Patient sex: F
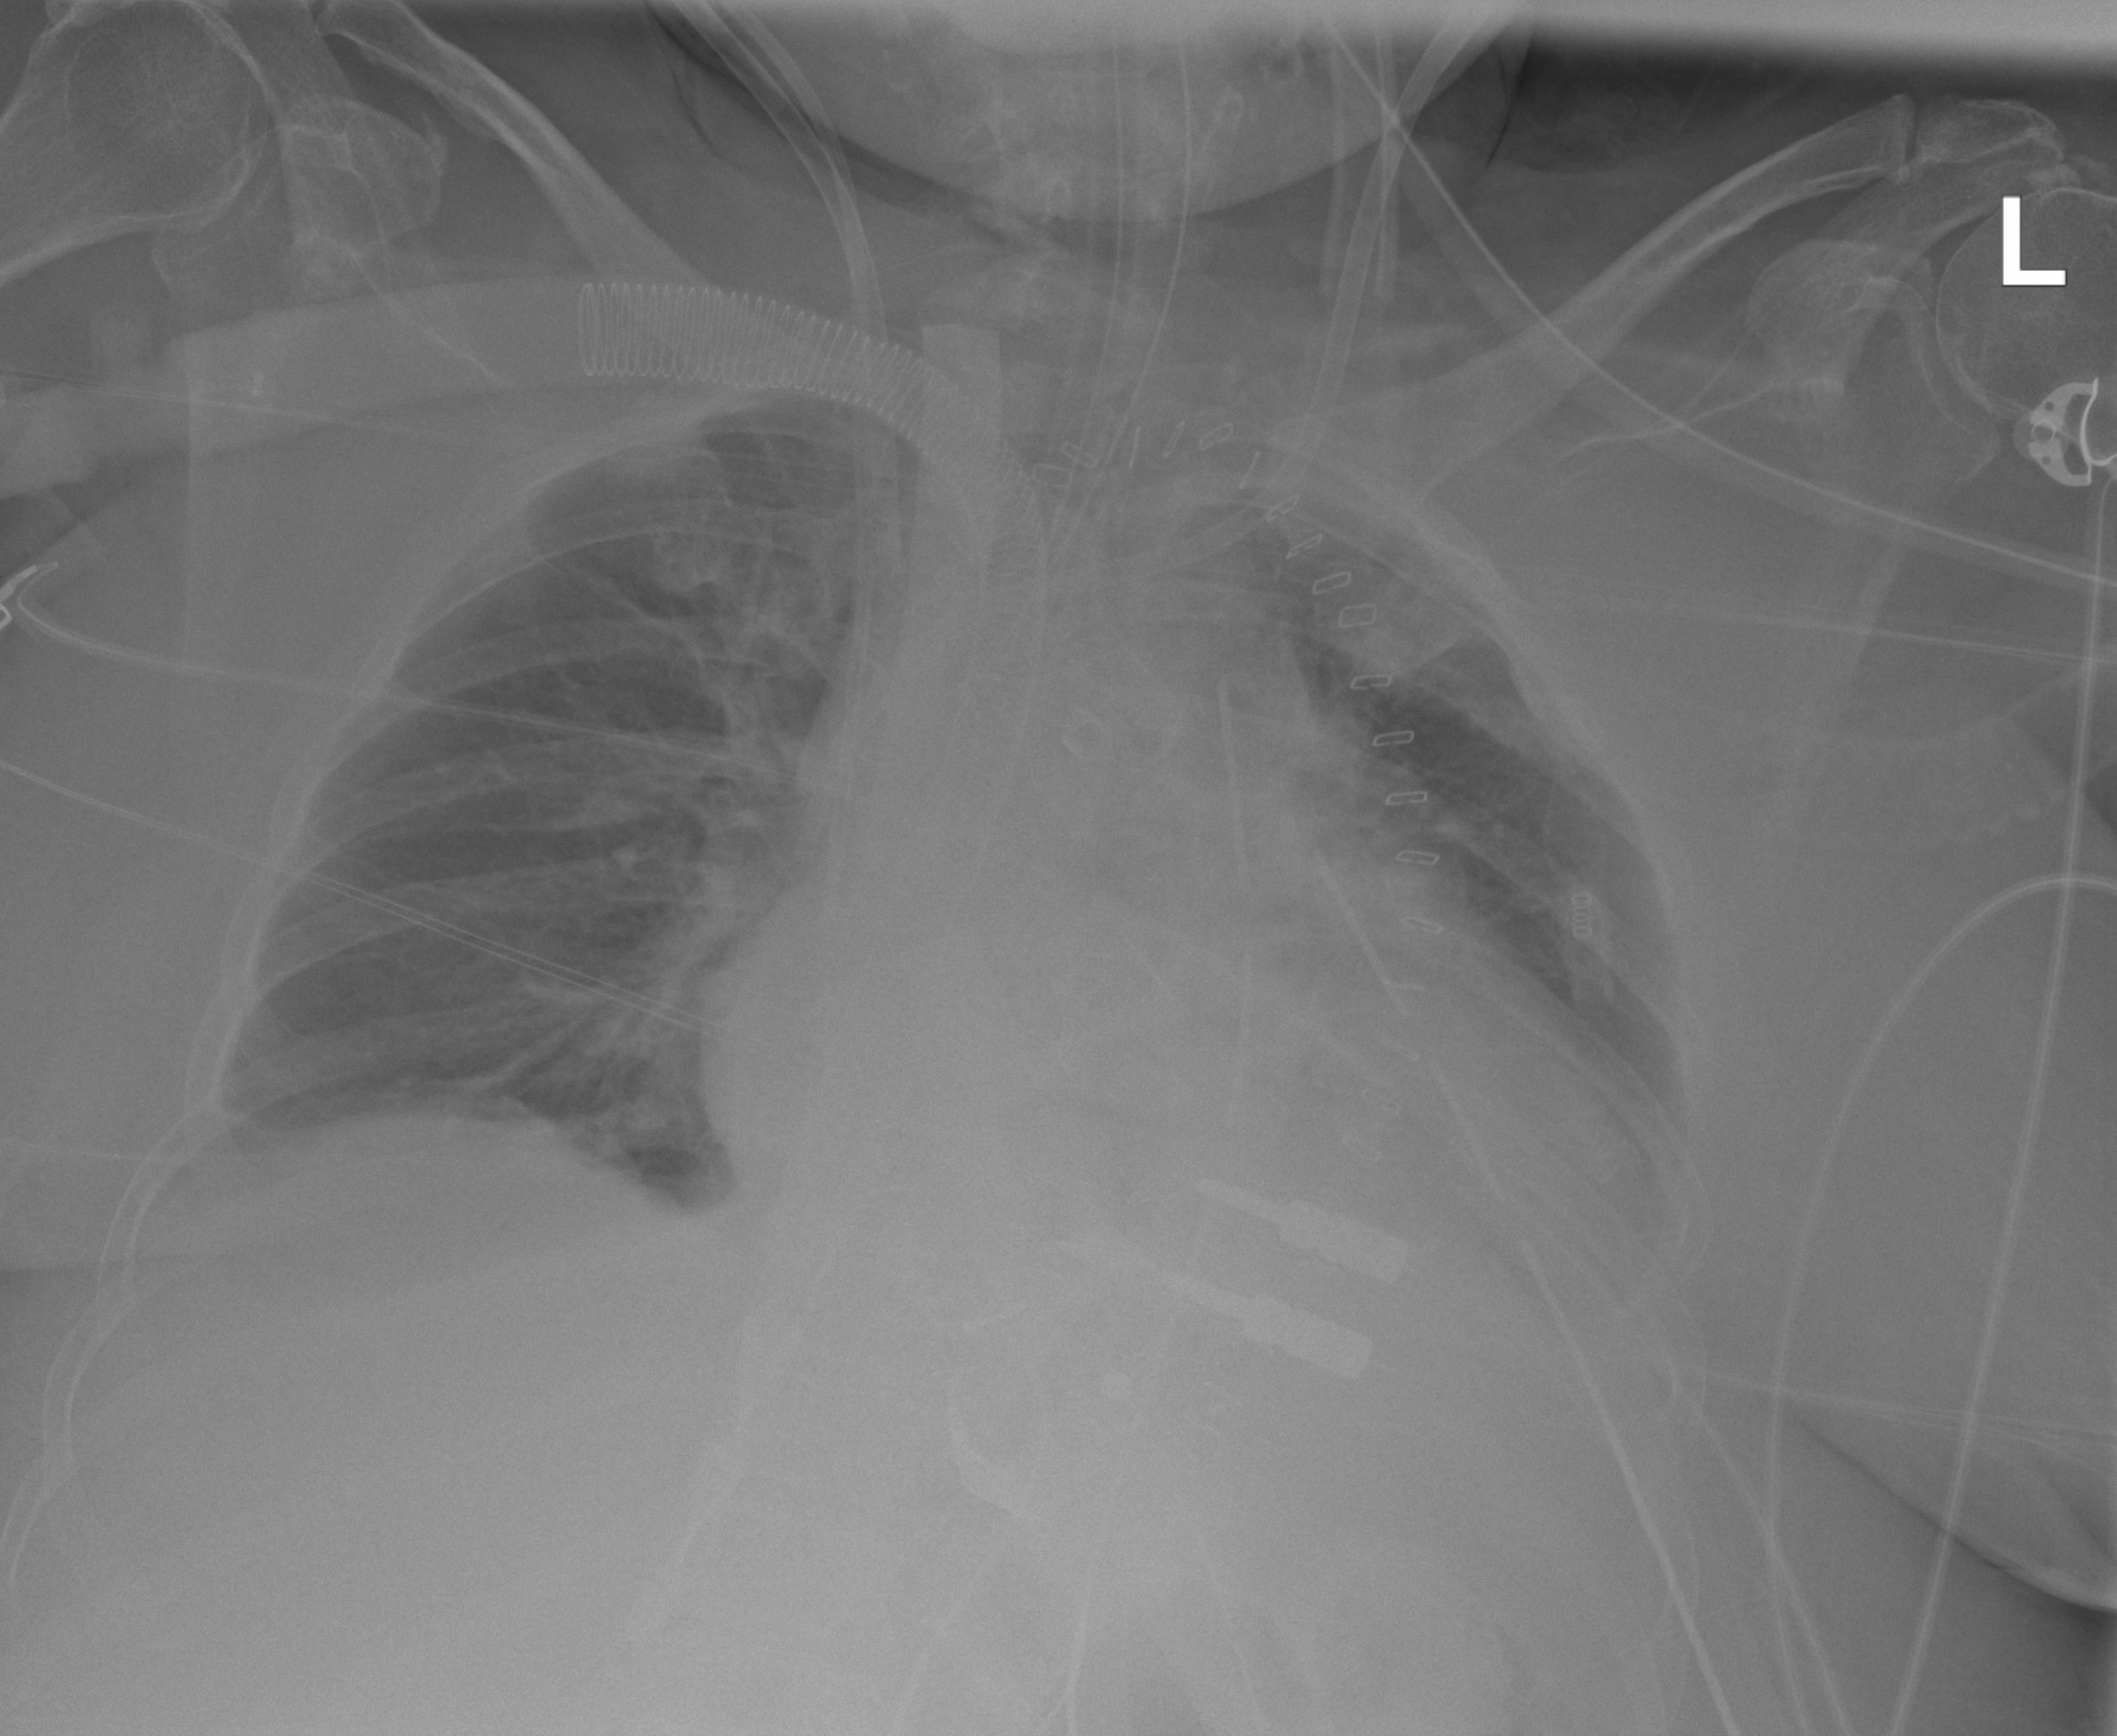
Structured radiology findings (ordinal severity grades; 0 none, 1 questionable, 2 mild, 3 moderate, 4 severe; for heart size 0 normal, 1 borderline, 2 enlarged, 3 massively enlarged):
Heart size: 2
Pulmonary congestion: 0
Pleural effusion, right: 1
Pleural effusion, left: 2
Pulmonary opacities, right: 0
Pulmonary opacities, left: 2
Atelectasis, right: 2
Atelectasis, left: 2